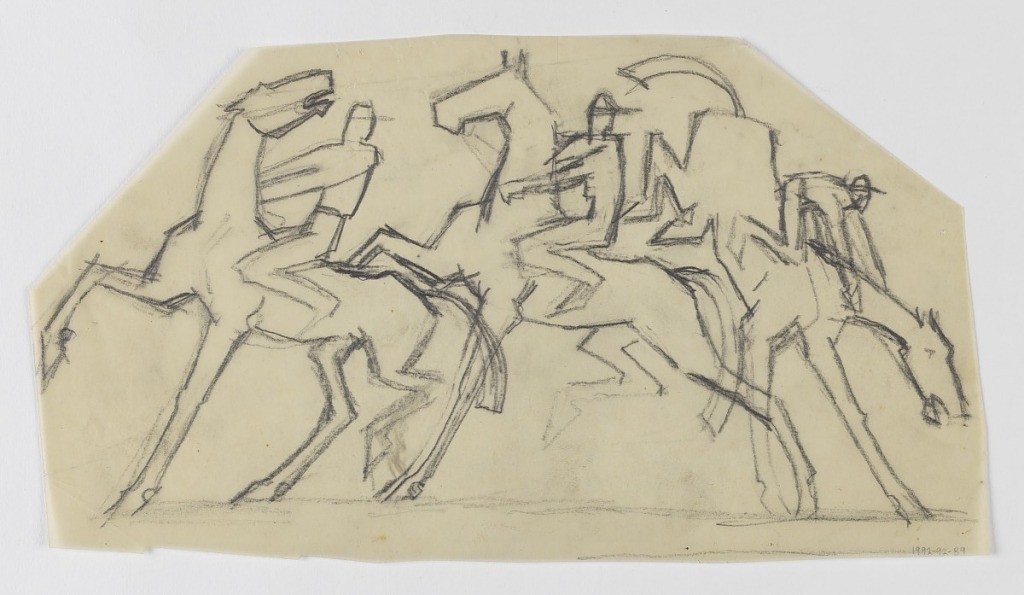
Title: Jockeys on Horseback
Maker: William Hunt Diederich, American, b. Hungary, 1884–1953
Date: ca. 1920
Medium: Graphite on tracing paper
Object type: Drawing
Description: On irregular sheet, three pairs of jockey figures on horseback, the figure at right riding a bucking horse.